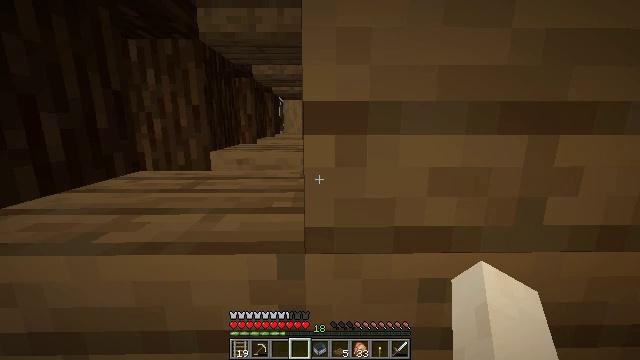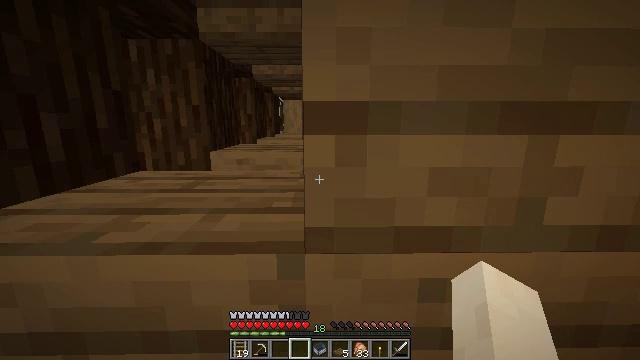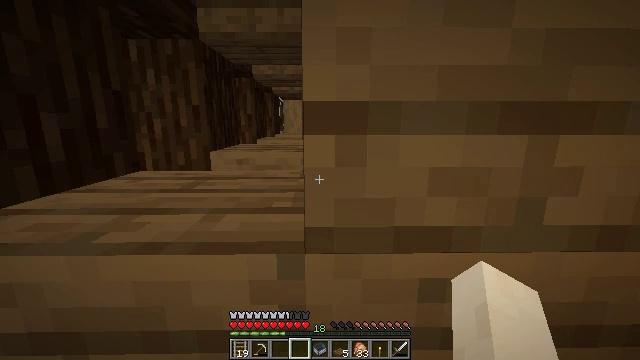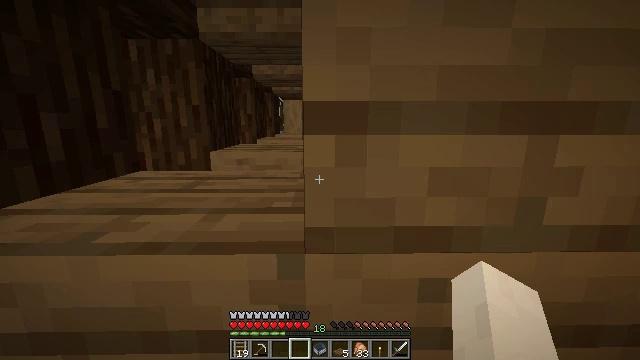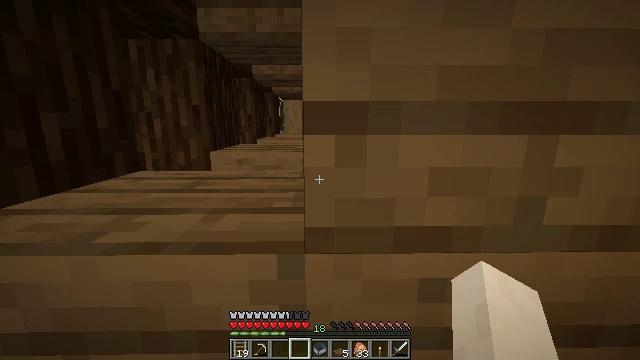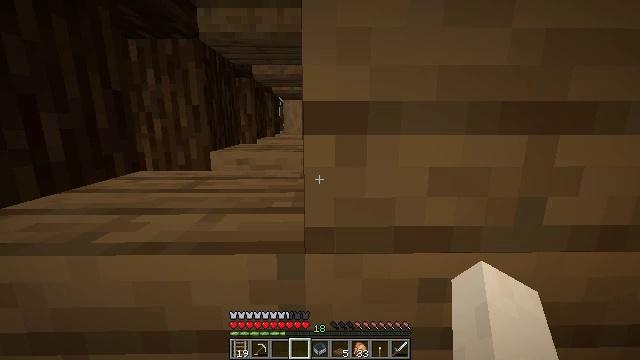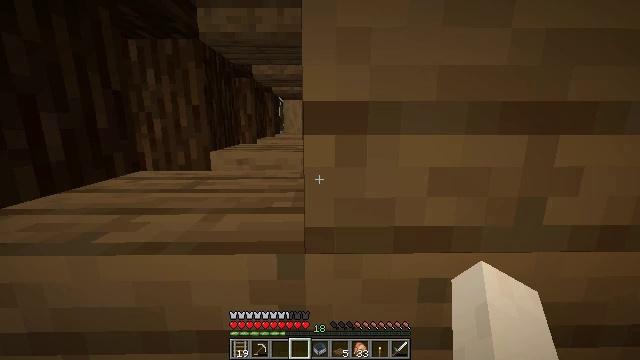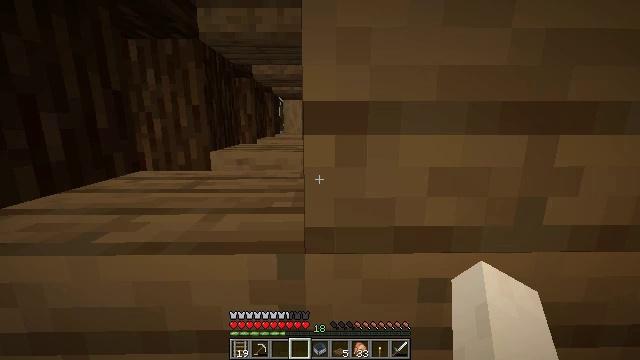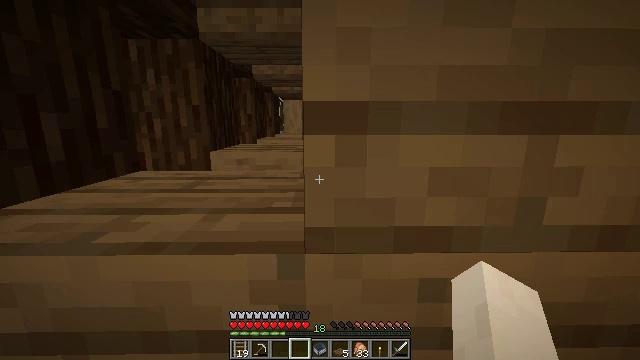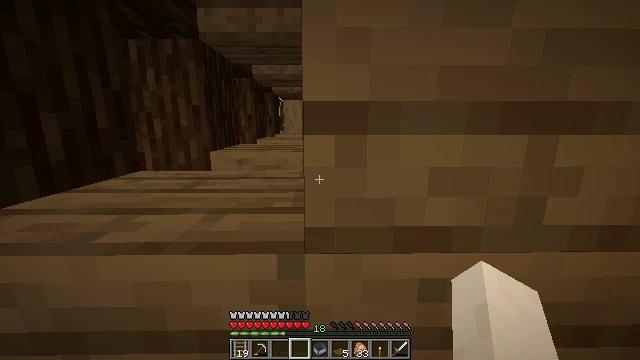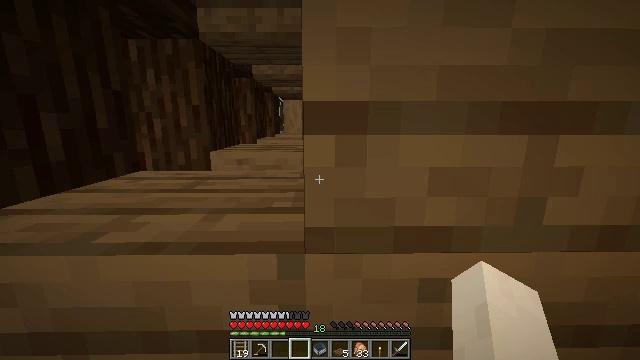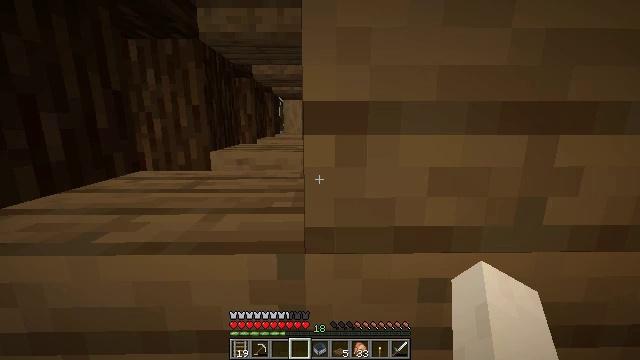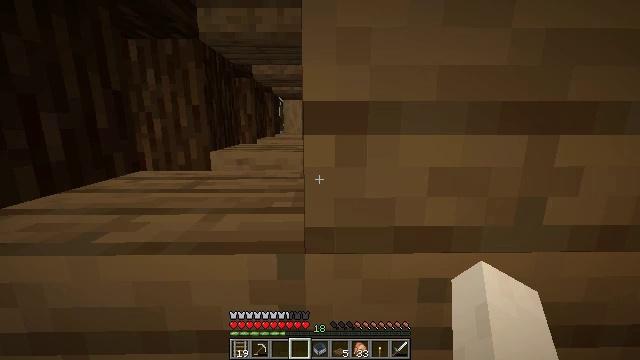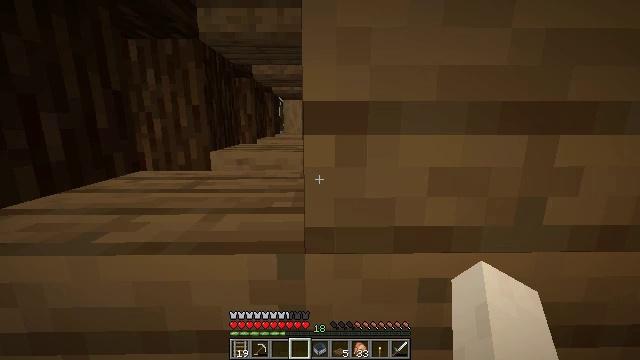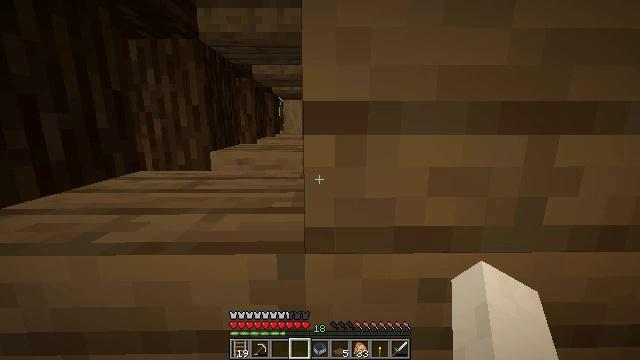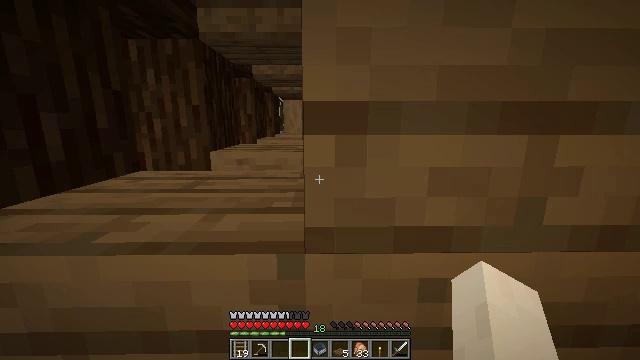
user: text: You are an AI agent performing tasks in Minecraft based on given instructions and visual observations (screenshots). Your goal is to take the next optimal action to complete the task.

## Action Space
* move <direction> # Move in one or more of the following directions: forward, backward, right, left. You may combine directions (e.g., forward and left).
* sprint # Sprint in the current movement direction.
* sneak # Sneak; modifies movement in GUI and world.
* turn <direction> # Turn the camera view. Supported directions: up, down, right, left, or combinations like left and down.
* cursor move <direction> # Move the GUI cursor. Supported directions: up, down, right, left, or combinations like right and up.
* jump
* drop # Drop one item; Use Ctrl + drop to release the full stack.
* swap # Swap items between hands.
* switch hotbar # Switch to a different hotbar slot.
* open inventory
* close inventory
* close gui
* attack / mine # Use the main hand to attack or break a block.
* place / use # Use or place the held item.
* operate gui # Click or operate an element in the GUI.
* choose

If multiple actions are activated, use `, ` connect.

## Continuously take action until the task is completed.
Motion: motion action
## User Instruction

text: Break the stripped spruce log.
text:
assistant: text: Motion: no_op
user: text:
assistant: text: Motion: no_op
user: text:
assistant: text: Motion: no_op
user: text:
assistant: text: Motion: no_op
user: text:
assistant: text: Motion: no_op
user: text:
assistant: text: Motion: no_op
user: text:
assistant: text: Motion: no_op
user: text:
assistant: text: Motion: no_op
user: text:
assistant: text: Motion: no_op
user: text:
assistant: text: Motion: no_op
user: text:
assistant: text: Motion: no_op
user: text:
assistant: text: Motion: no_op
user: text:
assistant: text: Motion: no_op
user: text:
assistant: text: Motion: no_op
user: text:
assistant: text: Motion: no_op
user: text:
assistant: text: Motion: no_op
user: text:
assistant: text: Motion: no_op
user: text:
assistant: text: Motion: no_op
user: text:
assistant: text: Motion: no_op
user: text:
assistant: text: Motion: no_op
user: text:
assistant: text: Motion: no_op
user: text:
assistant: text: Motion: no_op
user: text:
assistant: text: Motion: no_op
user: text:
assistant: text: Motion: no_op
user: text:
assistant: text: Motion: no_op
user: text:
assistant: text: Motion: no_op
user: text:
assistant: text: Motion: no_op
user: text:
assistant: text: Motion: no_op
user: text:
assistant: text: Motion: no_op
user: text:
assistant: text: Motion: no_op